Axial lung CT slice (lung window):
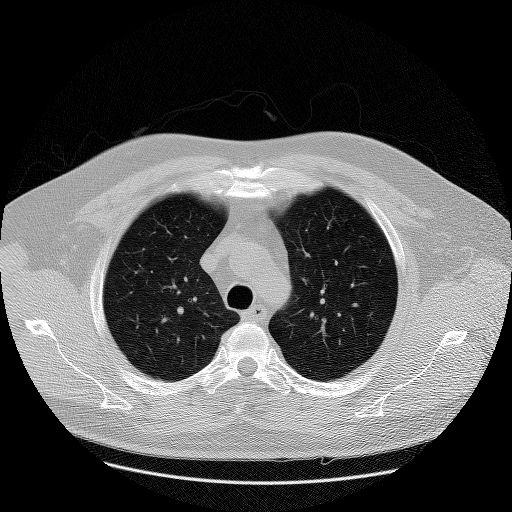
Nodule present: no